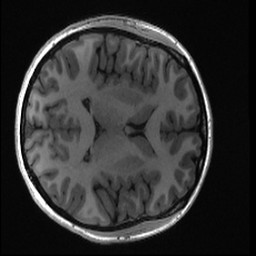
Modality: T1w
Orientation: axial